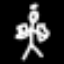
Label: angel